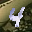
Label: 4